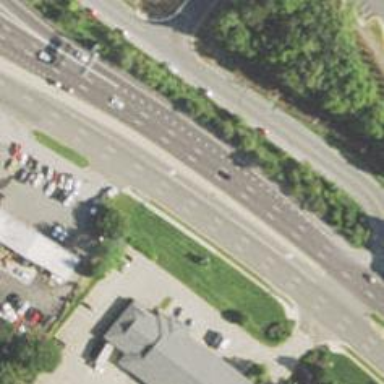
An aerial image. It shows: Primary highway with expressway characteristics.